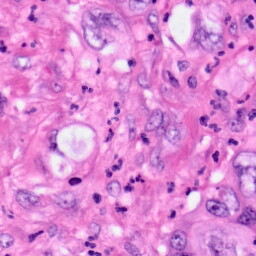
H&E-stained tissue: Pancreatic